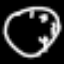
Label: clock